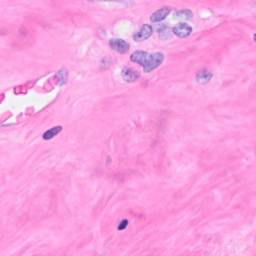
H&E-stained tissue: Breast